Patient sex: M
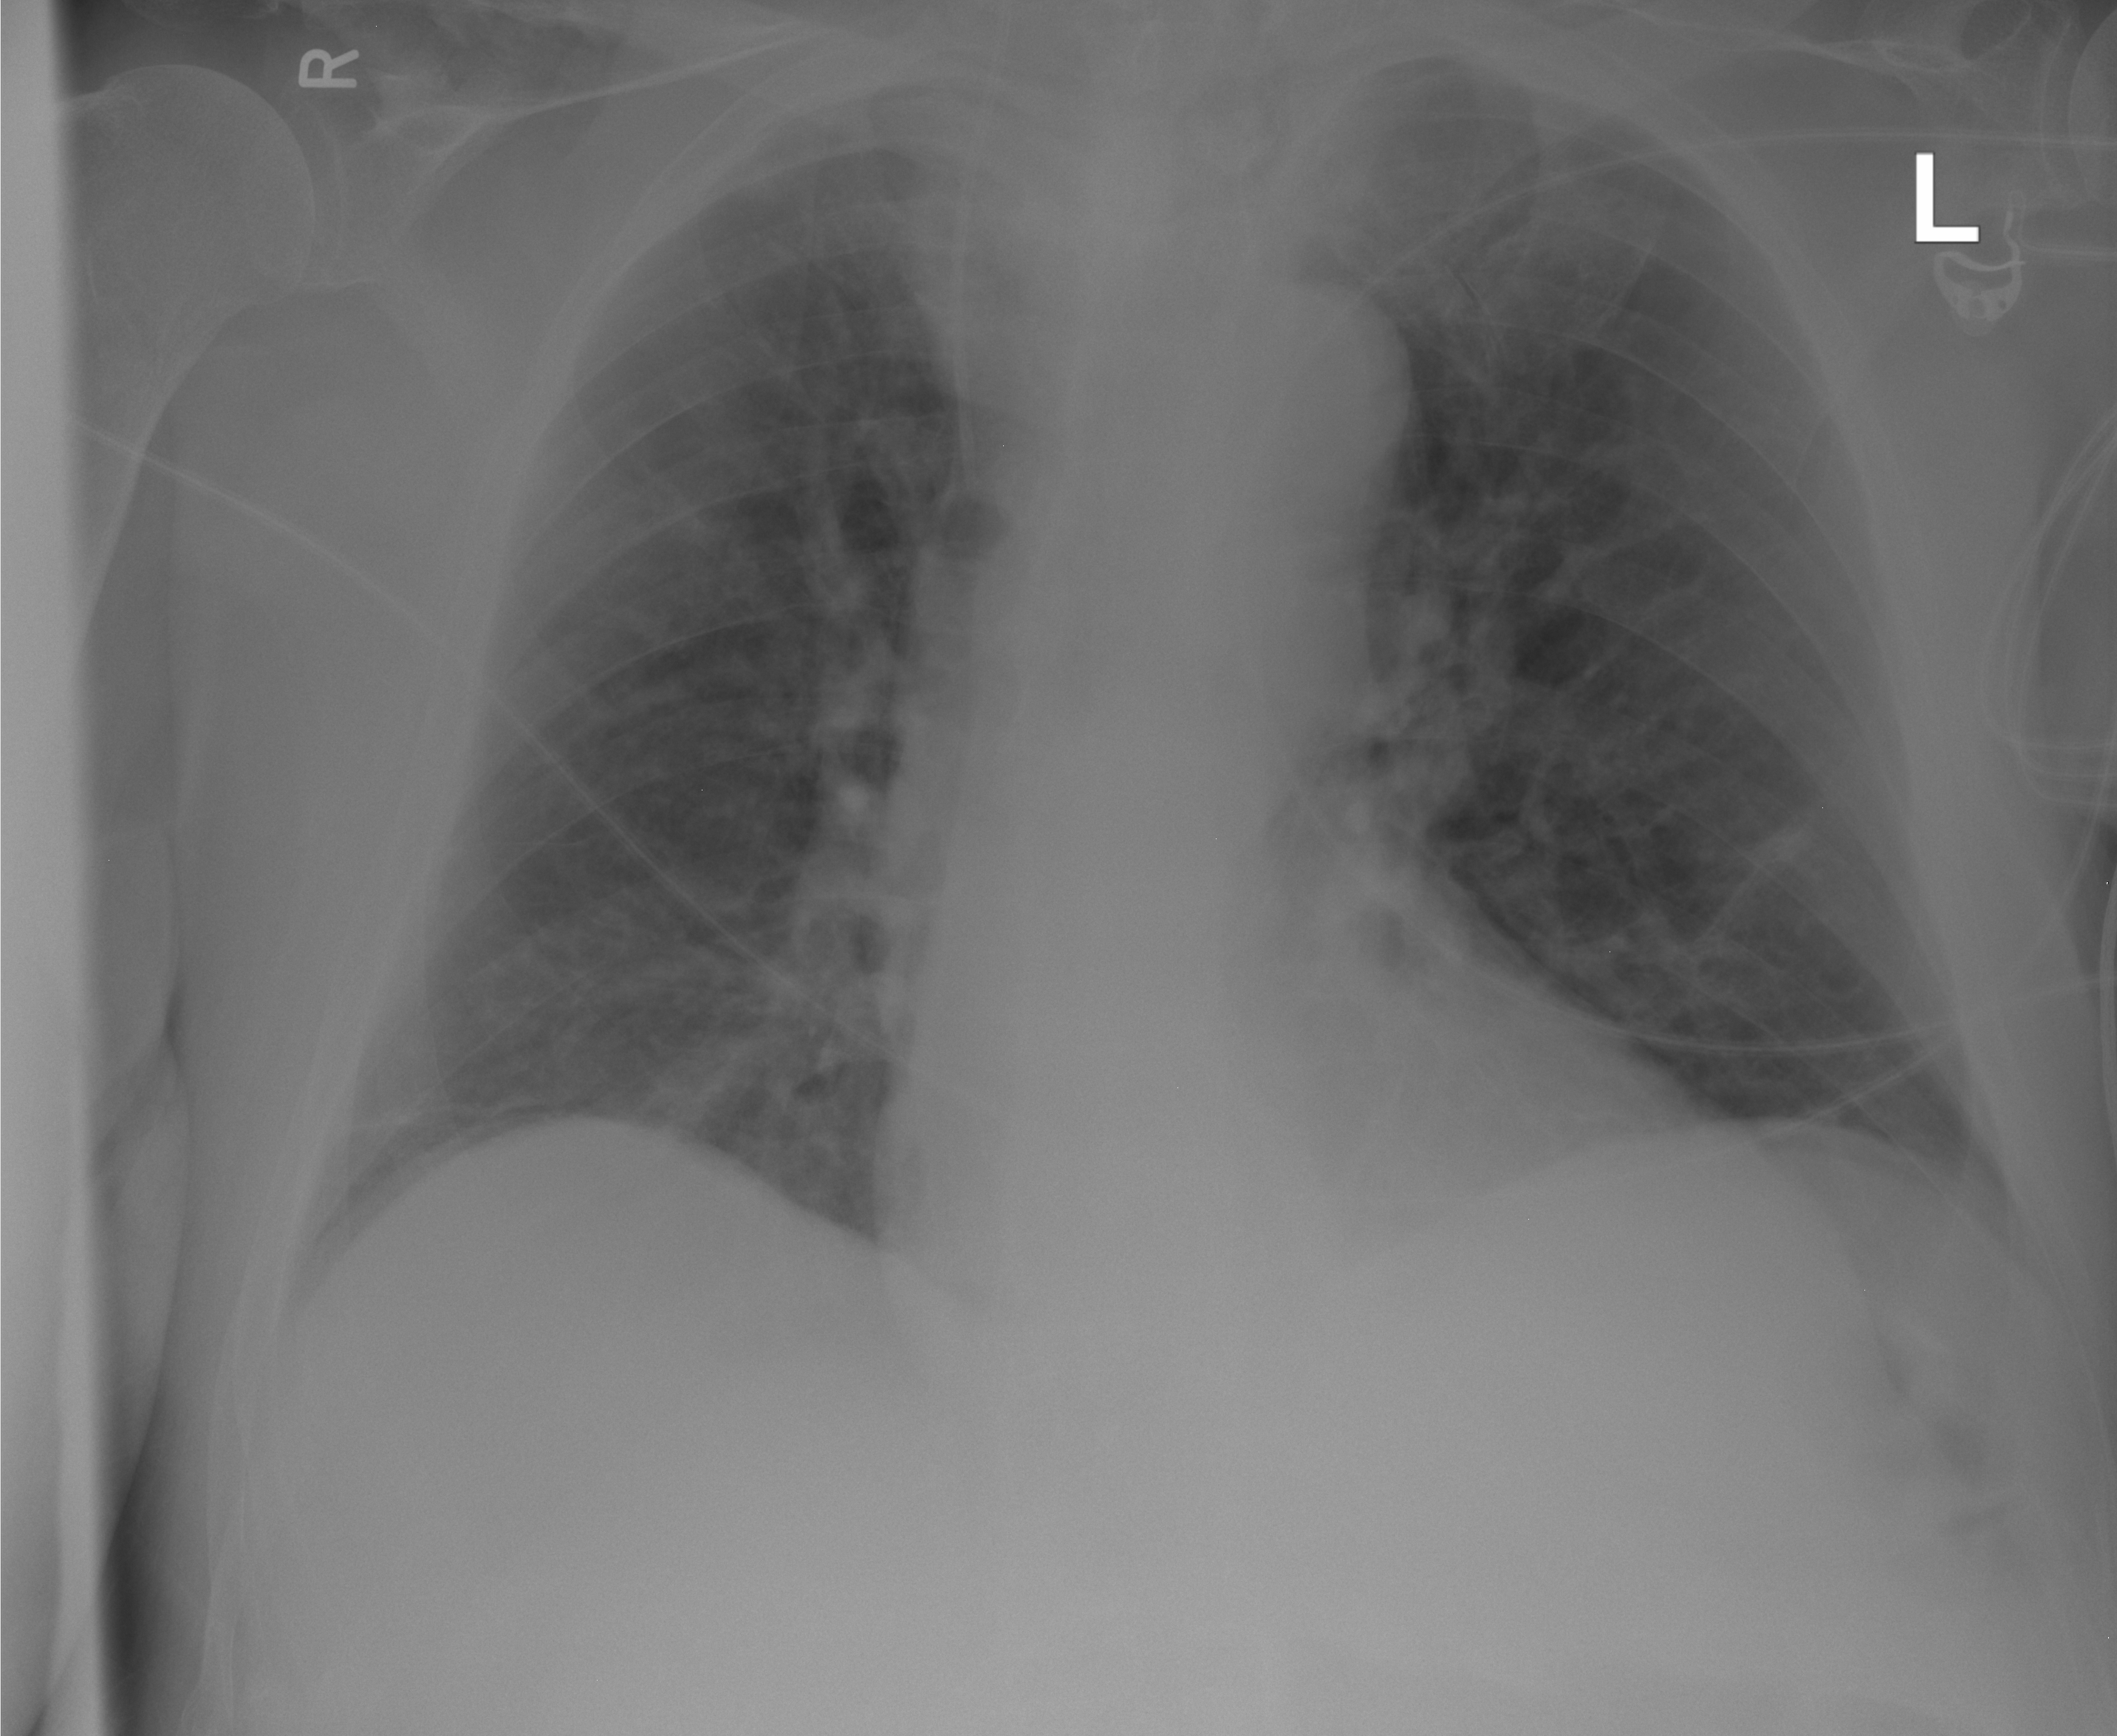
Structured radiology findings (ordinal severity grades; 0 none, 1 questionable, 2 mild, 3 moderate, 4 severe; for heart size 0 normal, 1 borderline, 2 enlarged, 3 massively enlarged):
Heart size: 0
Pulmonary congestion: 0
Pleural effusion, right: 0
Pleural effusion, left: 0
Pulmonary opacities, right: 0
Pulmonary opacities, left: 0
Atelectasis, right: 1
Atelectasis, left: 1